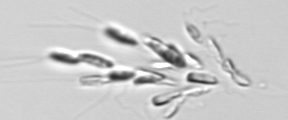
Label: Dinobryon